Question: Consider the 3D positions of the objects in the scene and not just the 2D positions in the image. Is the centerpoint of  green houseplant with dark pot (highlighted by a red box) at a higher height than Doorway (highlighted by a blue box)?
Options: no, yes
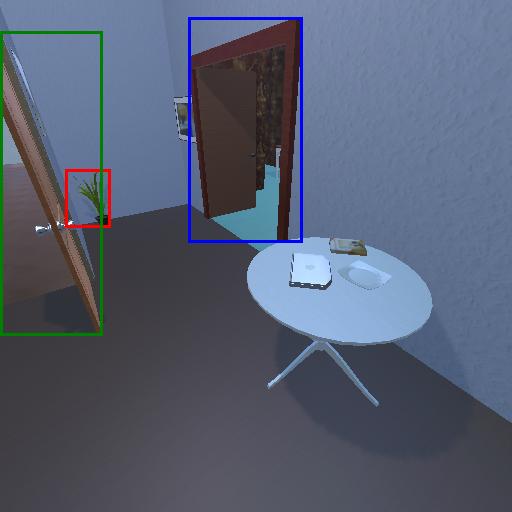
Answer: no